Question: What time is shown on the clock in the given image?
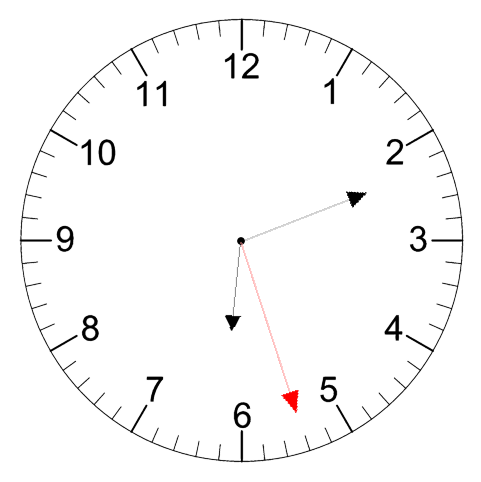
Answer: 06:11:27